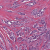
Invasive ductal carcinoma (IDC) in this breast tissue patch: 1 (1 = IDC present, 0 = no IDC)